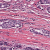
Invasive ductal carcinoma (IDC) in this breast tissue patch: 1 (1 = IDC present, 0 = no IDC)